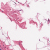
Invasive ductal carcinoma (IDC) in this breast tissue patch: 0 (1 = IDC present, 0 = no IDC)